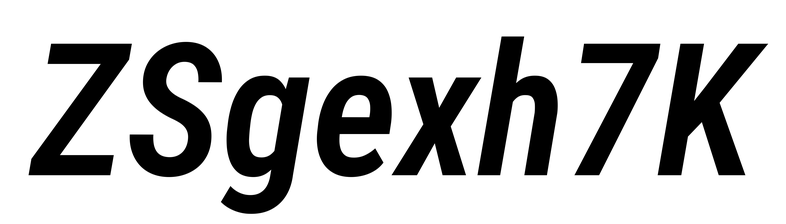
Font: Roboto-Italic_Condensed_SemiBold_Italic